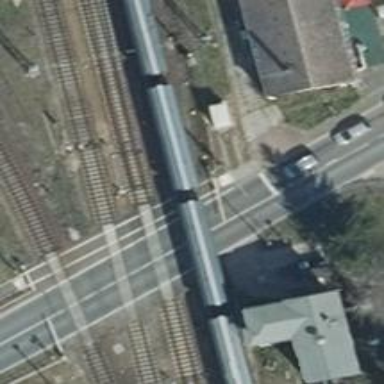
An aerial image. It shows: Railway switch with the turnout pointing to the right.